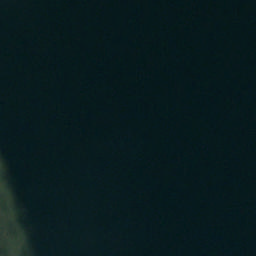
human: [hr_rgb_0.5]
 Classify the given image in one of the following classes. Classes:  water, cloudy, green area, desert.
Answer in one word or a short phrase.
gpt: cloudy